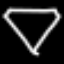
Label: diamond